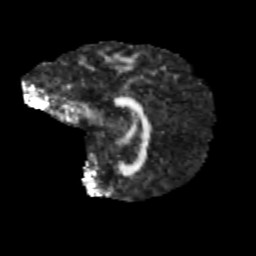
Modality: FA
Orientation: sagittal
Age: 13
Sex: female
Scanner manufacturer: siemens
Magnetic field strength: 3 T
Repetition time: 3.8 s
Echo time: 0.07 s